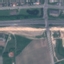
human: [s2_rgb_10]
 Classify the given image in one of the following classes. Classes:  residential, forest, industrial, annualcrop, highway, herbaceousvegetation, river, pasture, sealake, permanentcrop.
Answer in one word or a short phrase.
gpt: Highway